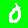
Digit: 0